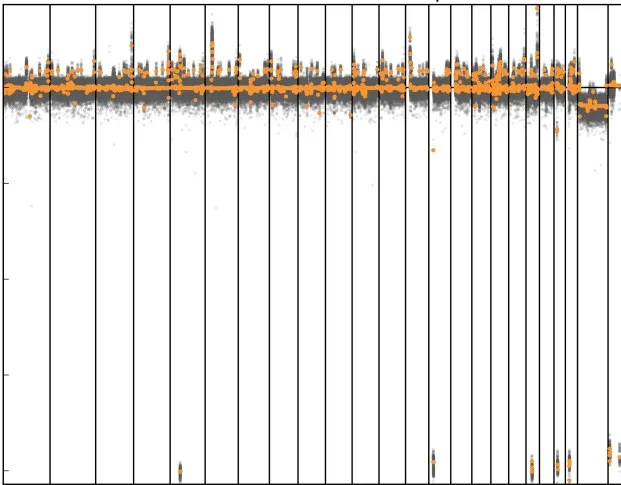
Copies of number variation data derived from peripheral blood from the patients. The horizontal axis represents the position of the chromosome, and the vertical axis represents the log2 value of the copy number. Gray dots represent each sliding window interval (bin), while orange dots represent each segment.
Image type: chart (chart)